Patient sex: F
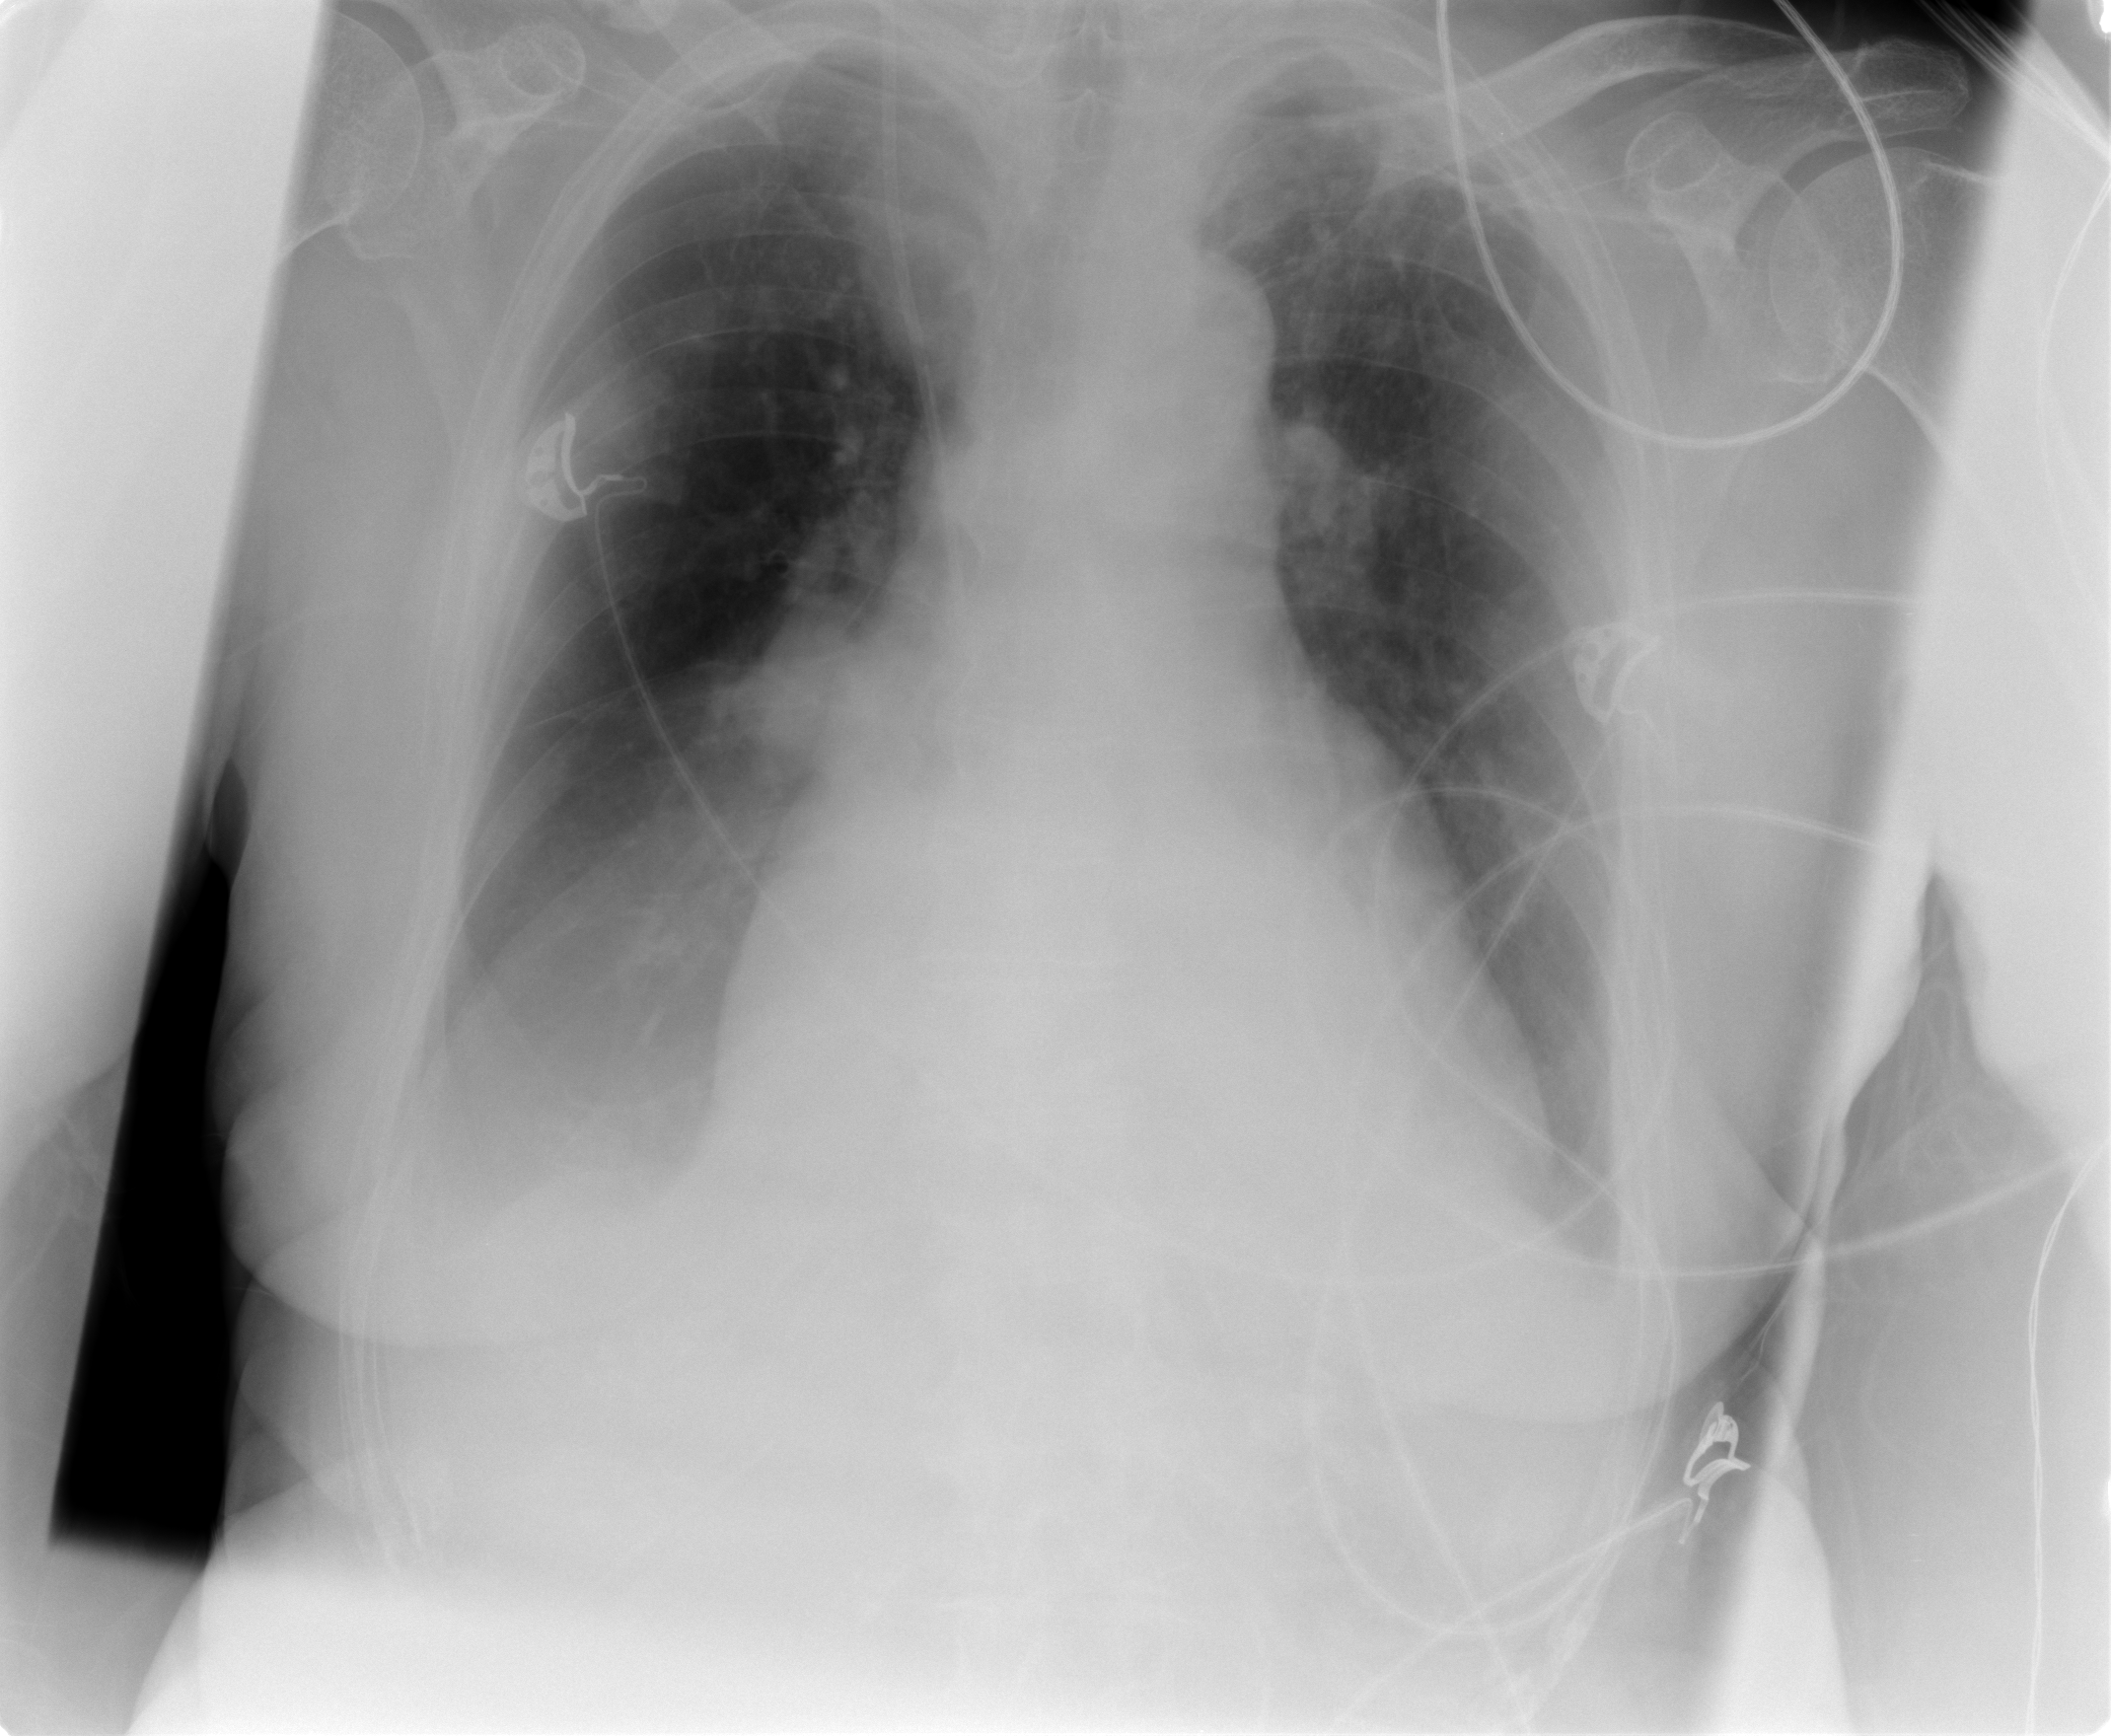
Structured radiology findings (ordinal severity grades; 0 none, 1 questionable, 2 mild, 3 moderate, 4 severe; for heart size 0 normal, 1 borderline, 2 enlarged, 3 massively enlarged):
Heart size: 2
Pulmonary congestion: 0
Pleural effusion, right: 2
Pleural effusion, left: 1
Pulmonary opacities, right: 1
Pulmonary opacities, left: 1
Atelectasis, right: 2
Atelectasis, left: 2